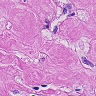
Metastatic tissue present: yes